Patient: sex F, age 19
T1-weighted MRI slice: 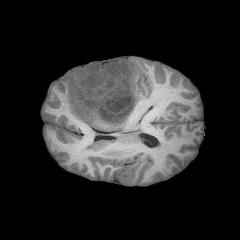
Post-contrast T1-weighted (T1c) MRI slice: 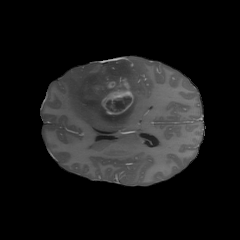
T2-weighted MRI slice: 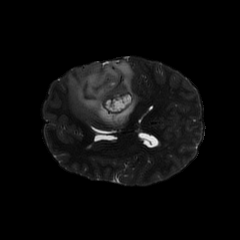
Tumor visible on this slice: yes
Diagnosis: Astrocytoma, IDH-mutant
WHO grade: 4